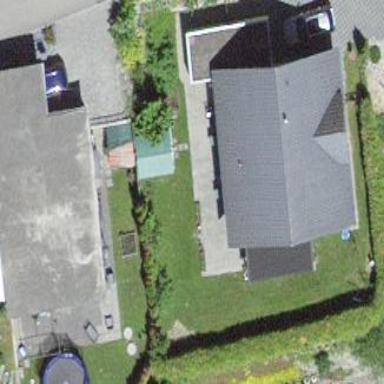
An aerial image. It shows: Residential building.